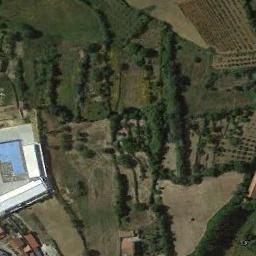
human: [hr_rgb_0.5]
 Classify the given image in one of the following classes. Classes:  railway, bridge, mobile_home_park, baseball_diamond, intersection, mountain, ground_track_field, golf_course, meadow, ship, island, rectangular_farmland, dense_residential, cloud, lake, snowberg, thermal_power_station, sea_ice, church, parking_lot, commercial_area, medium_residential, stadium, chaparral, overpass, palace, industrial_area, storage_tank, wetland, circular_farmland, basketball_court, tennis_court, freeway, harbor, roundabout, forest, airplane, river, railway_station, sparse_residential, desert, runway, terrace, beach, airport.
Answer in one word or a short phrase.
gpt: terrace